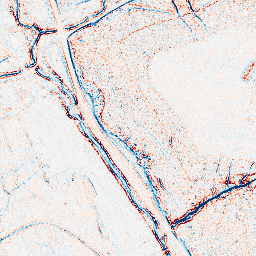
Category: edge_preserving
Decomposition family: bilateral
Decomposition parameters: d: 5
sigma_color: 100
sigma_space: 50
Upsampling method: bspline
Upsampling parameters: scale: 8
Upsampling scale: 8